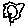
Label: flower